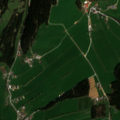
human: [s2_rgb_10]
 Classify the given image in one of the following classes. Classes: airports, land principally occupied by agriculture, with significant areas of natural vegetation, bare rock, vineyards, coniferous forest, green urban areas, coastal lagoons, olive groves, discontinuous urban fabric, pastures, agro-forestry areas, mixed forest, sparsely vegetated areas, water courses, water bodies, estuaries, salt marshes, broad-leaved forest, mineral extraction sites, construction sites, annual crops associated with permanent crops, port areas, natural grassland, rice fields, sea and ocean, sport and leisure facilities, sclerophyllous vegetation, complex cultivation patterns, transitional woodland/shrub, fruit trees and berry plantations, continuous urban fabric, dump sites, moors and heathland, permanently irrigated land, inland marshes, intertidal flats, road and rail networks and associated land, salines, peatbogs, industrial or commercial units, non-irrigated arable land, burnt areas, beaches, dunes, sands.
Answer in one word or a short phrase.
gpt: discontinuous urban fabric, pastures, coniferous forest